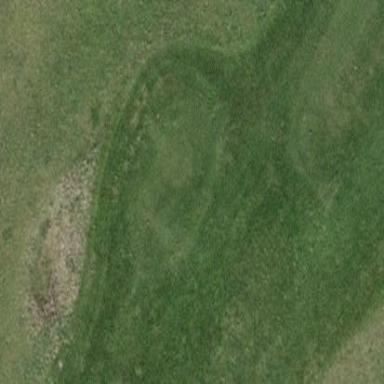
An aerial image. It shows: Golf tee on grass surface.